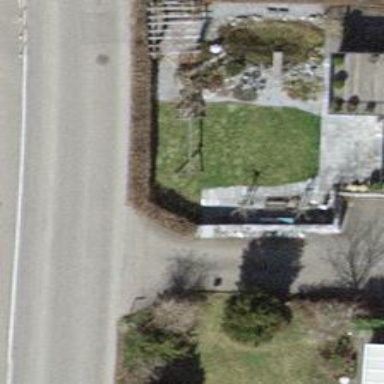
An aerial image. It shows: Hedge acting as barrier.